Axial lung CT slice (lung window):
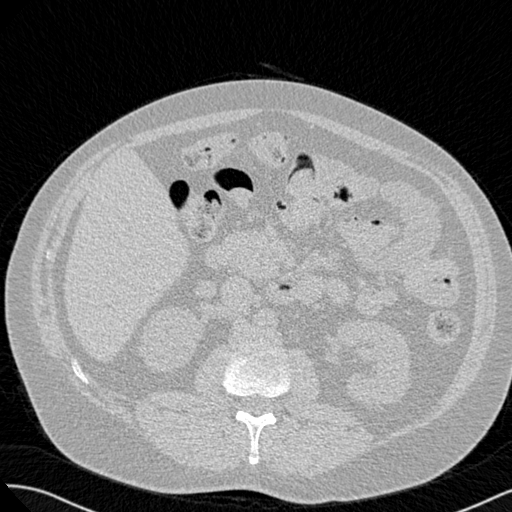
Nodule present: no